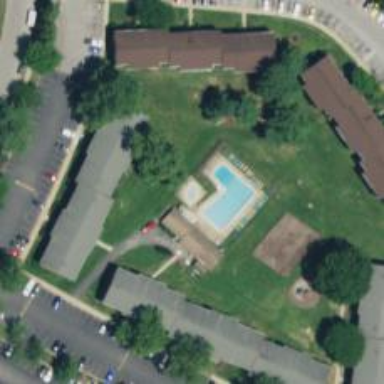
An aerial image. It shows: Swimming pool located in leisure land.